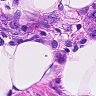
Metastatic tissue present: yes